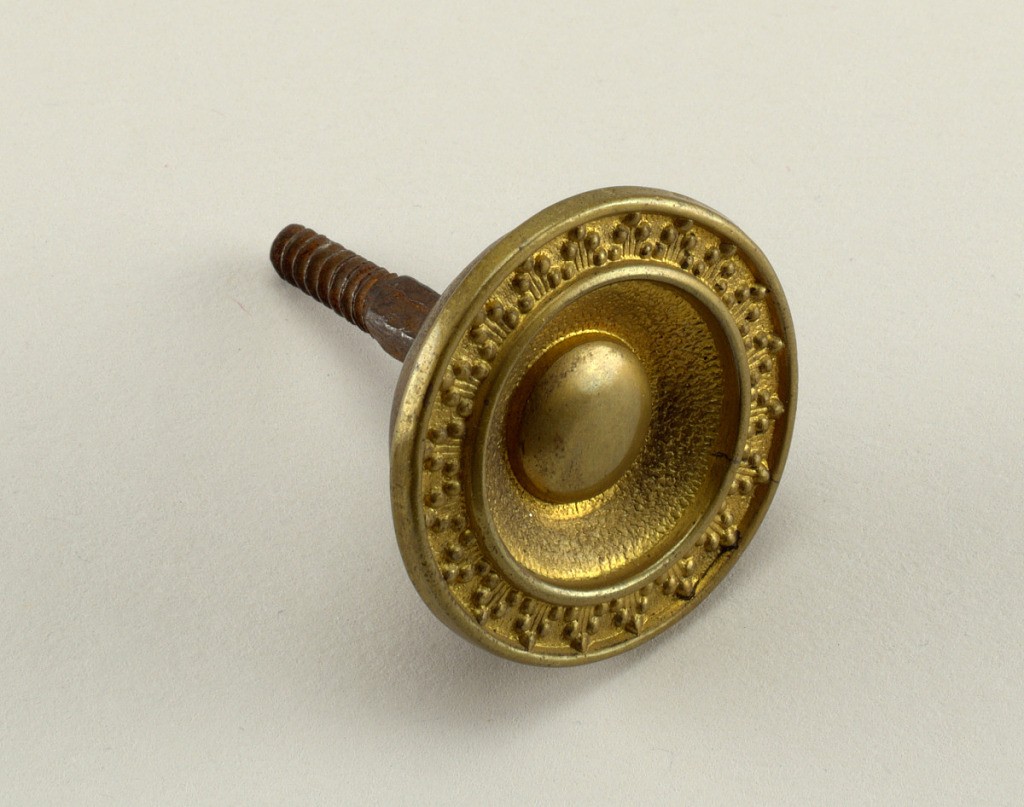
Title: Knob
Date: ca. 1795
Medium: brass
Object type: knob
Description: Repousee head with boss surrounded by leaf moulding. Threaded bolt on back.